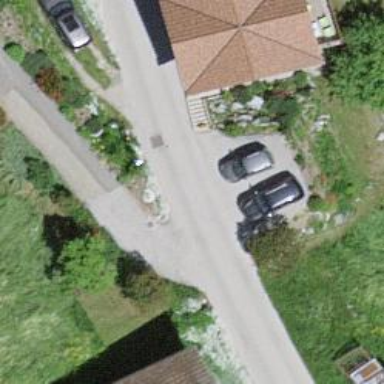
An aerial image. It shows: Residential road.